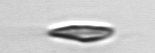
Label: Chrysochromulina